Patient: sex F, age 33
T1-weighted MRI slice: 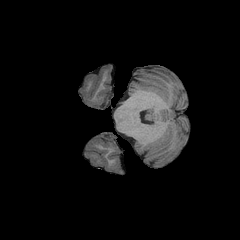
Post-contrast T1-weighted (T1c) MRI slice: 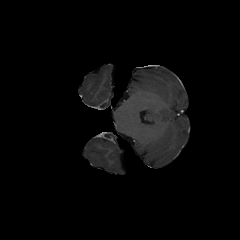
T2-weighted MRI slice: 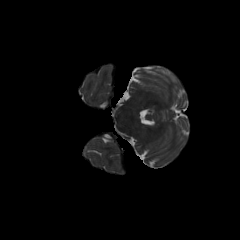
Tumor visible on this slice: no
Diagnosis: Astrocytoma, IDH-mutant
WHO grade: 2